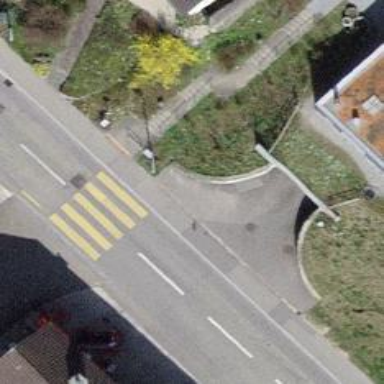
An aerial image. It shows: Road with steps.